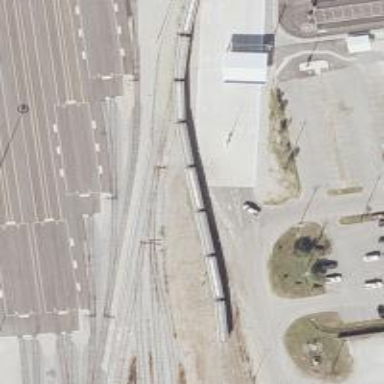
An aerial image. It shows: Railway yard.